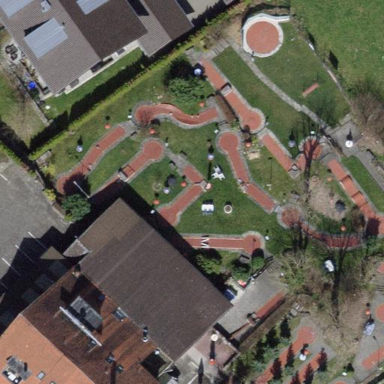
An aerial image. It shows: Miniature golf leisure land.